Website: home-depot
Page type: account-dashboard
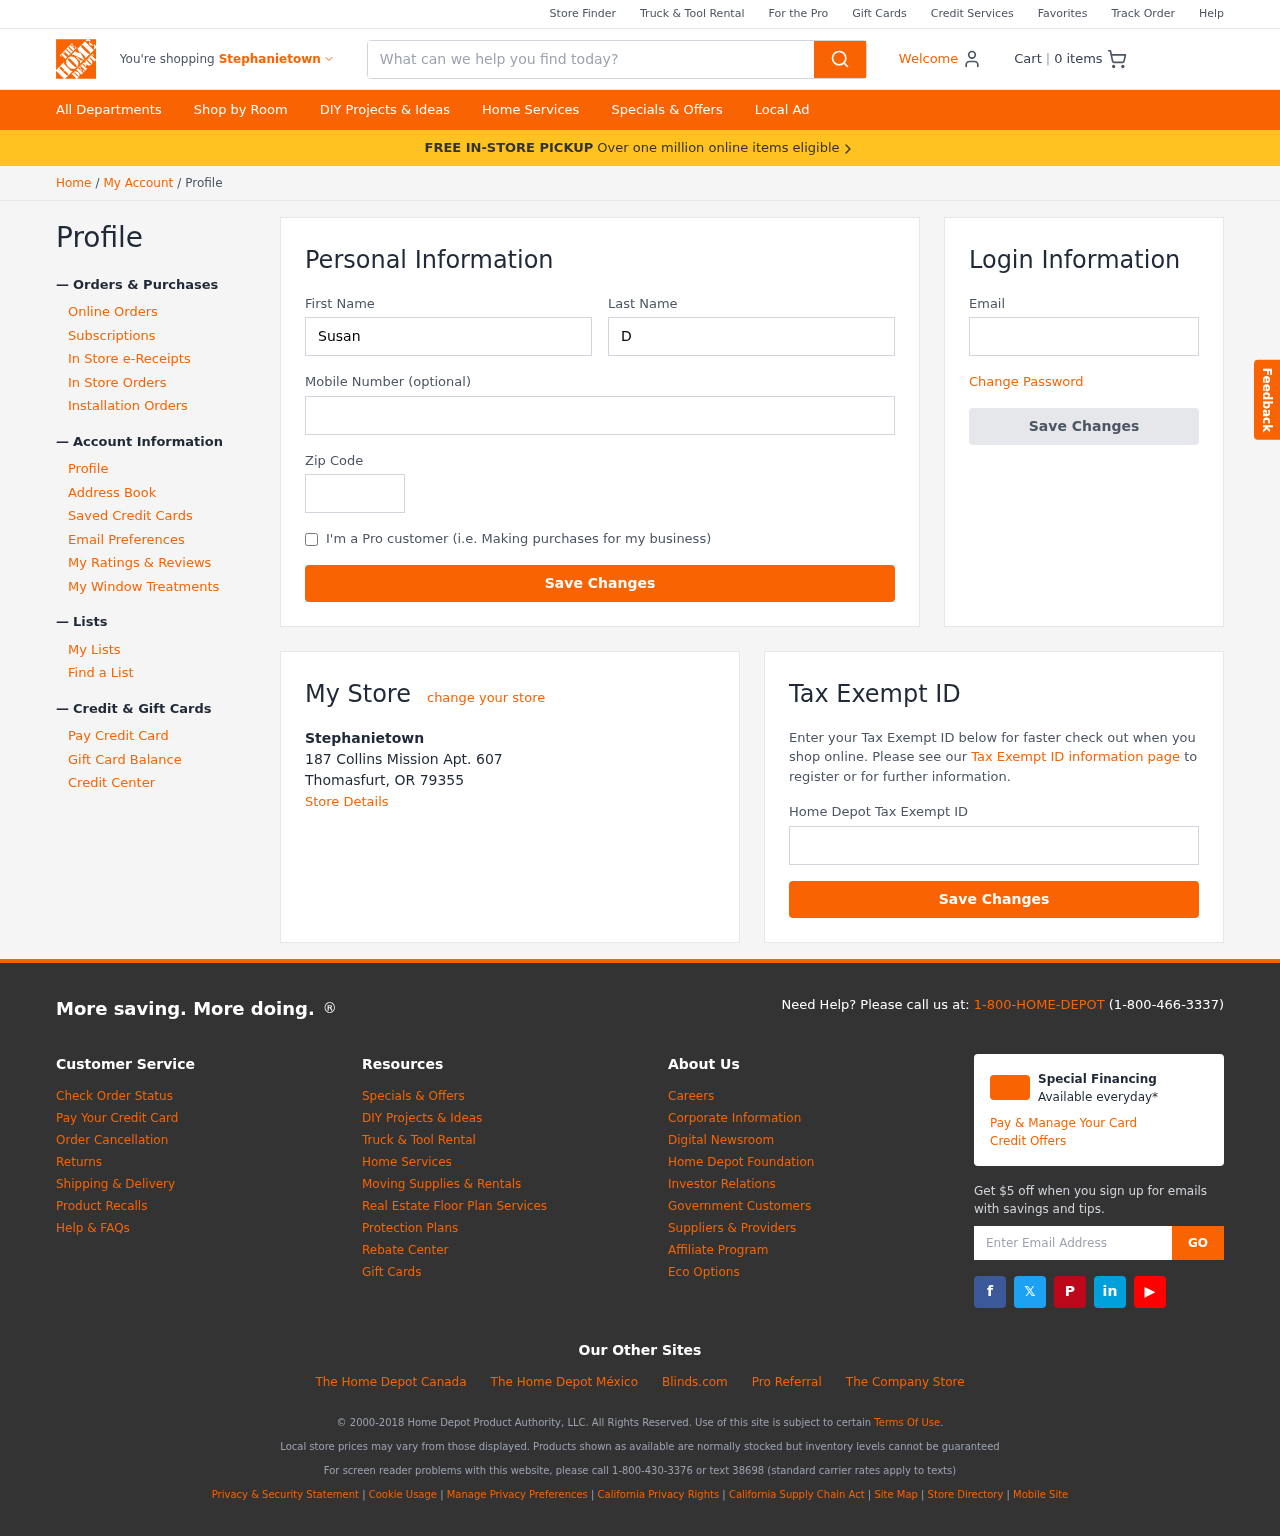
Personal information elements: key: PII_CITY
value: Stephanietown
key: PII_EMAIL
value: susandunn@hotmail.com
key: PII_FIRSTNAME
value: Susan
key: PII_LASTNAME
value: Dunn
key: PII_LOCATION1_CITY_STATE_ZIP
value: Thomasfurt, OR 79355
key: PII_LOCATION1_NAME
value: Stephanietown
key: PII_LOCATION1_STREET
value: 187 Collins Mission Apt. 607
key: PII_PHONE
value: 4219196925
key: PII_POSTCODE
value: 13694
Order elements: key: ORDER_NUM_ITEMS
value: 0
Search elements: key: HEADER_SEARCH
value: What can we help you find today?